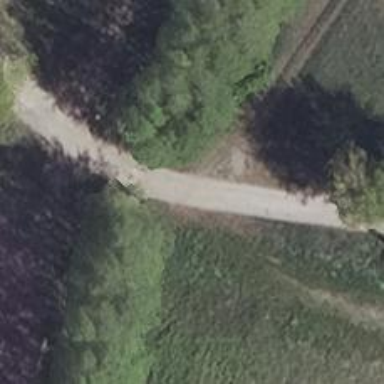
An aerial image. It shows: Bridge over compacted grade2 track.